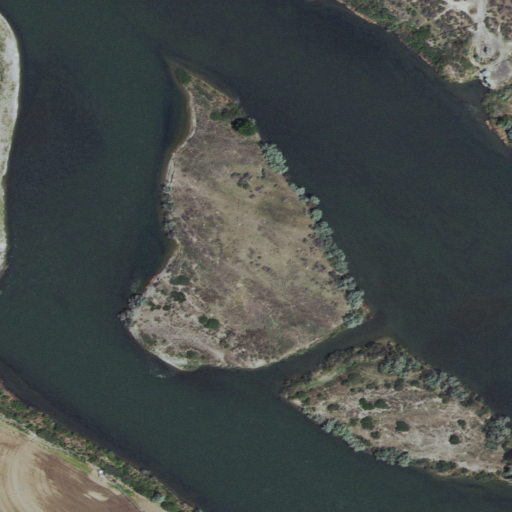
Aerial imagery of island in Idaho named Becky Island containing open water, grassland, cultivated crops, herbaceous wetlands, shrub, and low intensity development